Question: I am trying to design my to have the in the dead center of the , and an on the far right of the , but I just cannot get the image to align all the way right.
The image will push my left and will leave a lot of space to the right of the no matter what different attributes I change.
Here is the custom XML layout which is inflated in my activity.
'''
[![
<?xml version="1.0" encoding="utf-8"?>
<RelativeLayout xmlns:android="http://schemas.android.com/apk/res/android"
android:orientation="horizontal" android:layout_width="match_parent"
android:layout_height="wrap_content"
android:gravity="center"
android:weightSum="3"
>
<ImageButton android:src="@drawable/users"
android:background="?attr/actionBarItemBackground"
android:layout_width="24dp"
android:layout_height="24dp"
android:scaleType="centerInside"
android:id="@+id/item2"
android:layout_alignParentRight="true"
android:layout_alignParentTop="false"/>
<TextView
android:layout_width="wrap_content"
android:layout_height="wrap_content"
android:textAppearance="?android:attr/textAppearanceLarge"
android:text="Location"
android:id="@+id/textView2"
android:layout_gravity="center_horizontal"
android:textStyle="bold"
android:textColor="#ffffff"
android:layout_centerHorizontal="true" />
</RelativeLayout>
'''
Here is an example of what is happening

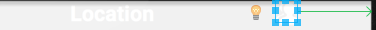
Answer: You can use toolbar instead of action bar.
'''
<android.support.v7.widget.Toolbar
android:id="@+id/toolbar"
android:minHeight="?attr/actionBarSize"
android:background="#03a9f4"
android:layout_width="match_parent"
android:layout_height="56dp"
android:layout_alignParentLeft="true"
android:layout_alignParentStart="true"
>
<TextView
android:layout_gravity="center"
android:layout_width="wrap_content"
android:layout_height="48dp"
android:gravity="center"
android:textColor="#ffffff"
android:textSize="14sp"
android:text="@string/profile_setup"
android:id="@+id/title"/>
<TextView
android:layout_width="wrap_content"
android:layout_height="wrap_content"
android:layout_gravity="right"
android:text="@string/join"
android:paddingRight="24dp"
android:textColor="#ffffff"
android:textSize="14sp"
android:id="@+id/actionButton"
/>
</android.support.v7.widget.Toolbar>
'''